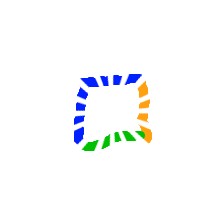
Shape: square